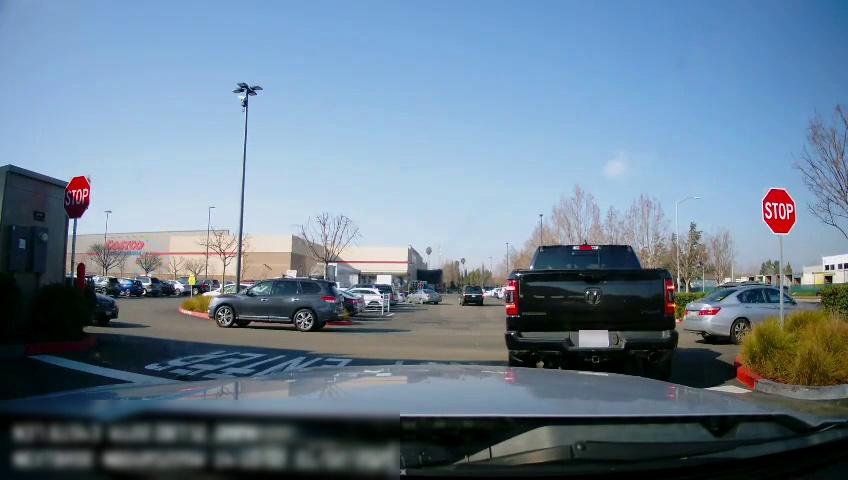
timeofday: Day
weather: Sunny
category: Drivable Space
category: Vehicles | Truck
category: Vehicles | Car
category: Vehicles | Car
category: Vehicles | Car
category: Vehicles | SUV
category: Vehicles | SUV
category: Vehicles | SUV
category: Vehicles | Car
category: Vehicles | Car
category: Vehicles | Car
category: Vehicles | Car
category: Vehicles | SUV
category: Vehicles | Truck
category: Vehicles | Car
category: Vehicles | SUV
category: Vehicles | SUV
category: Vehicles | Car
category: Vehicles | Car
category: Traffic | Signs
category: Traffic | Signs
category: Traffic | Signs